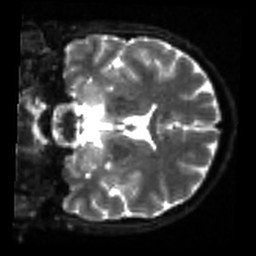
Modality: sbref
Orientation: coronal
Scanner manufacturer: siemens
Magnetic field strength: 3 T
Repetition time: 4 s
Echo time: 0.0594 s